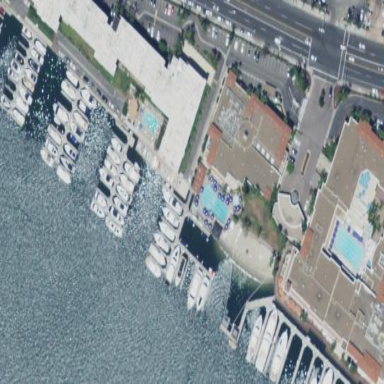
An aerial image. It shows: Residential area with hotel and marina nearby.